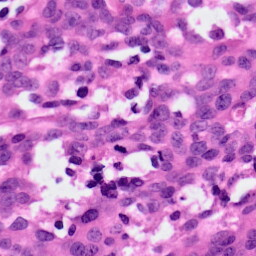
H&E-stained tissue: Ovarian